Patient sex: M
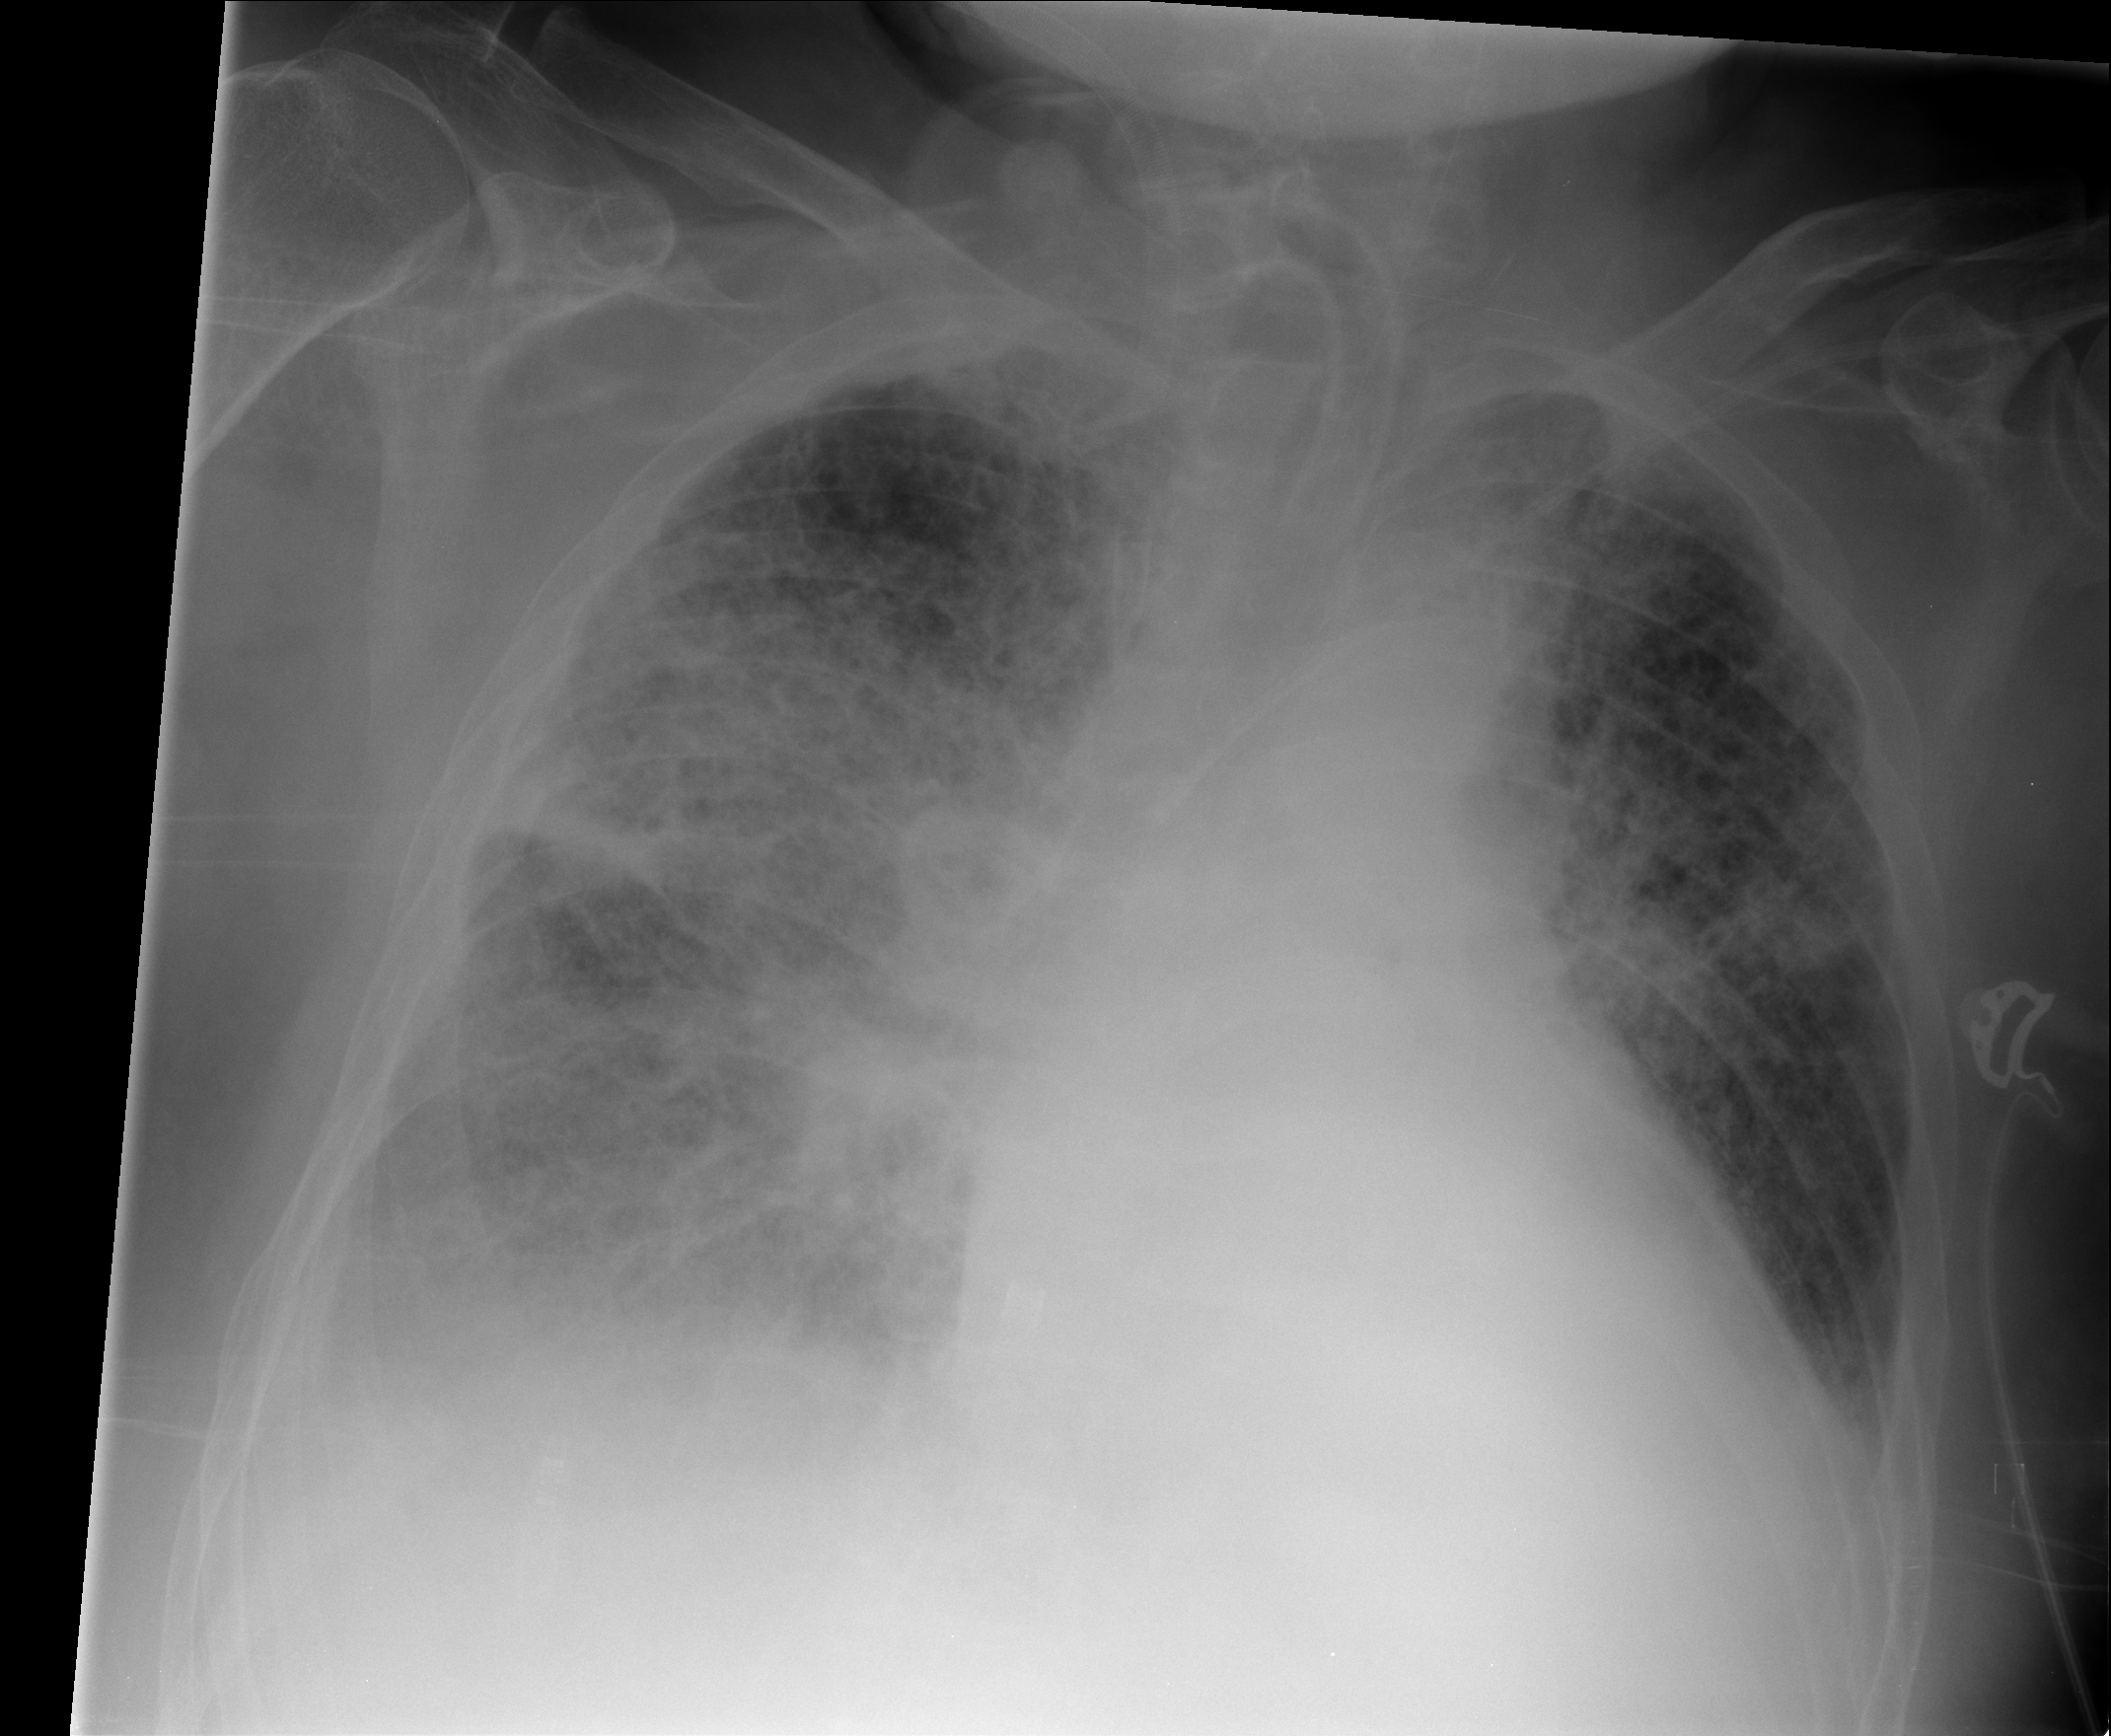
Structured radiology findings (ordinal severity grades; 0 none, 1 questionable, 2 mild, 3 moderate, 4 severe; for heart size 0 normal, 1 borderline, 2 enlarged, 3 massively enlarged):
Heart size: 2
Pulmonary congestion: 0
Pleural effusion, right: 2
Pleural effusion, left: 2
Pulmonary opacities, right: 4
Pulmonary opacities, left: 3
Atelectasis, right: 3
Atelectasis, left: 3